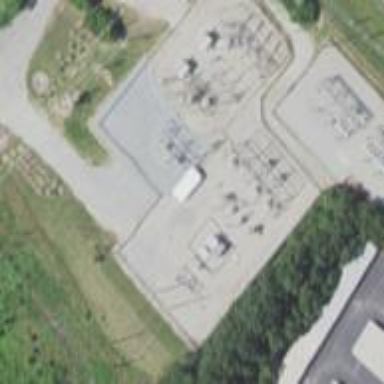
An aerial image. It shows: Distribution level power substation enclosed by fence.